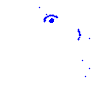
Particle: pion